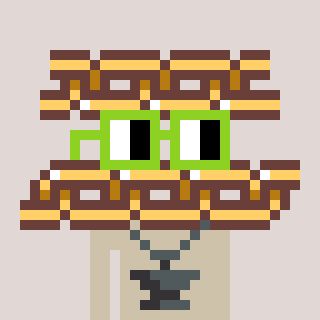
a pixel art character with square light green glasses, a chain-shaped head and a bege-colored body on a warm background